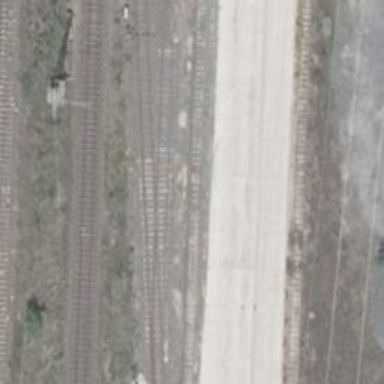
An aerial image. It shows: Railway yard.